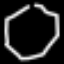
Label: octagon